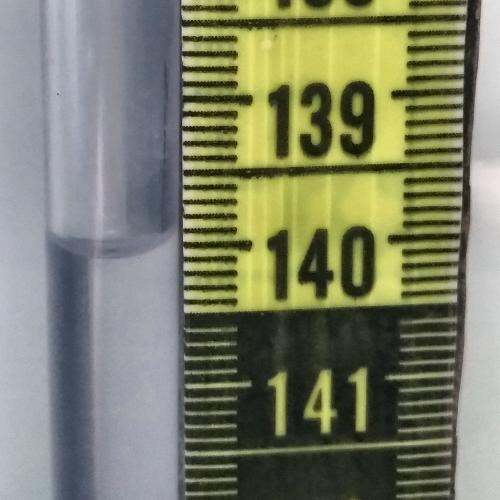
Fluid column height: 140.0 cm